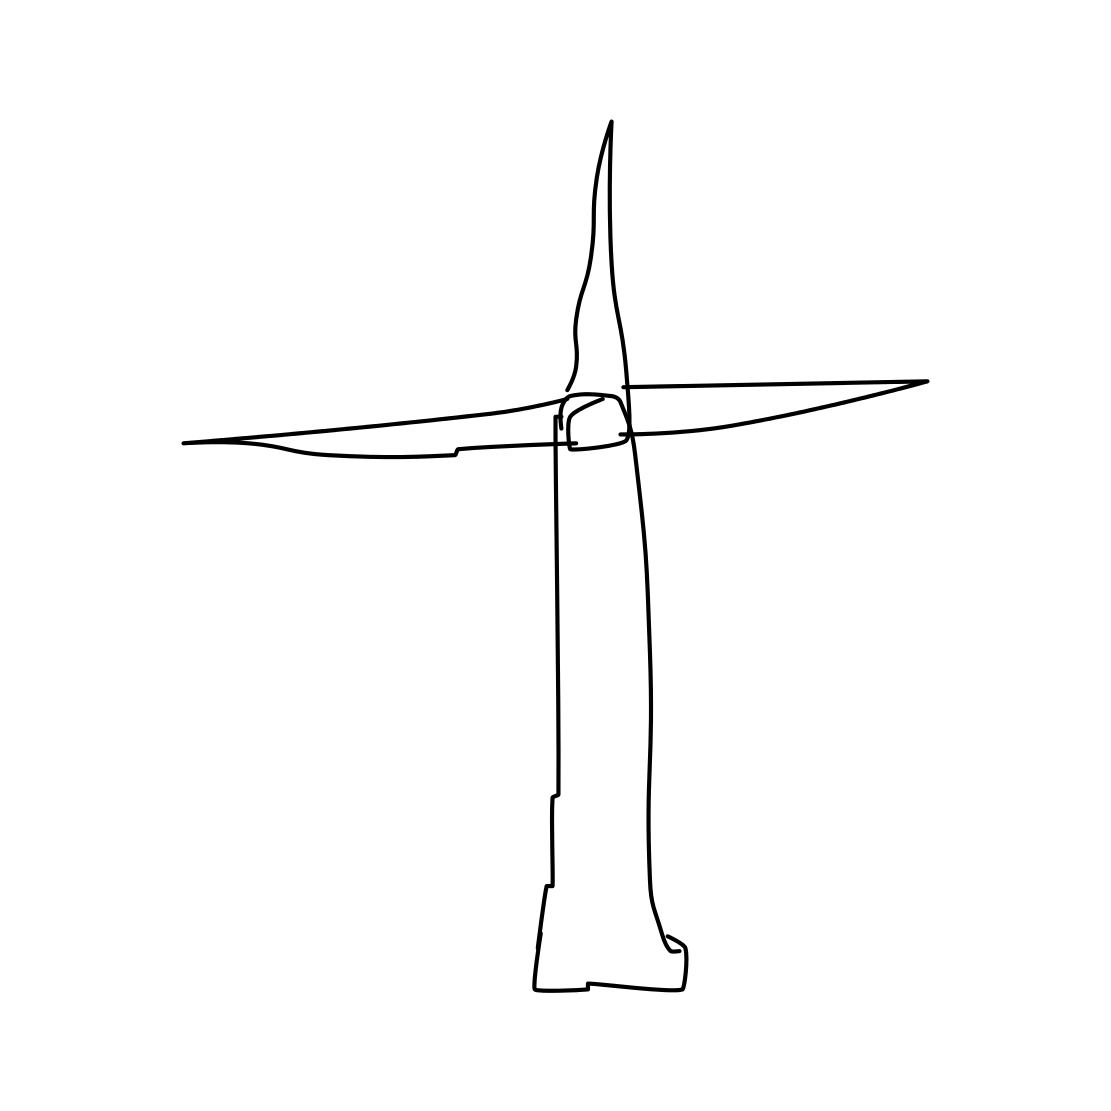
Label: windmill